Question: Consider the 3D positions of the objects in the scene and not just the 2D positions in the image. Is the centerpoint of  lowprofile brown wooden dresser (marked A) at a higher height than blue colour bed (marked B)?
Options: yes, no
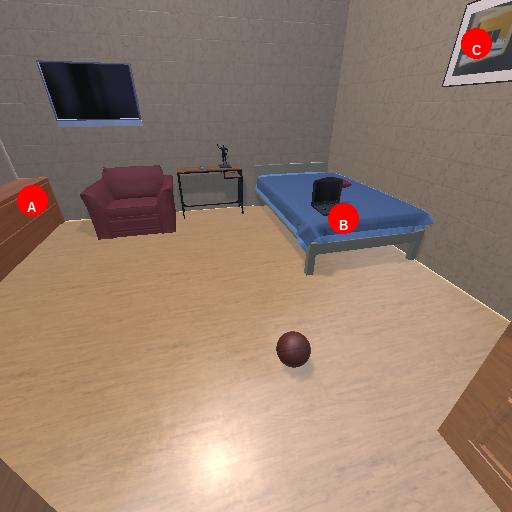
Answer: yes